Field crop: maize
Growth stage: 2
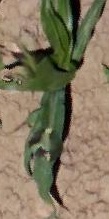
Species: maize